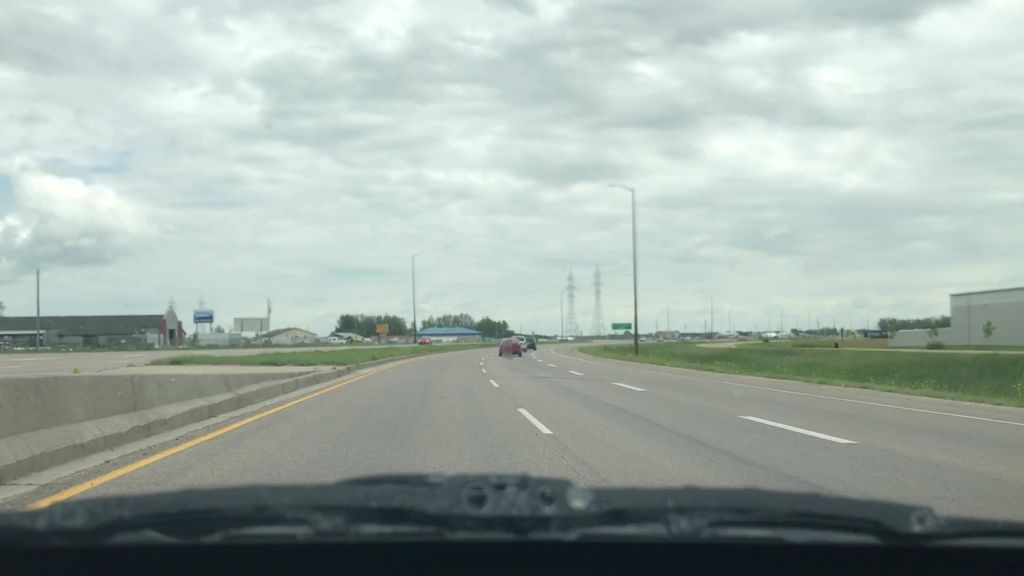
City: winnipeg